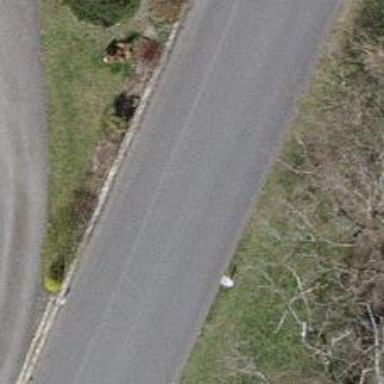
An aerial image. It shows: Tertiary road.